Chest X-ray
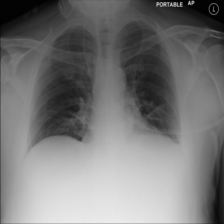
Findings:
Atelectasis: positive
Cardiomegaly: negative
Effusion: negative
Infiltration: negative
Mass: negative
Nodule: negative
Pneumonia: negative
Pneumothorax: negative
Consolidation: negative
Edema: negative
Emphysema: negative
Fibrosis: negative
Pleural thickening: negative
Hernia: negative